Aerial crown-view tile of a tropical tree (Barro Colorado Island, Panama), acquired 20250616:
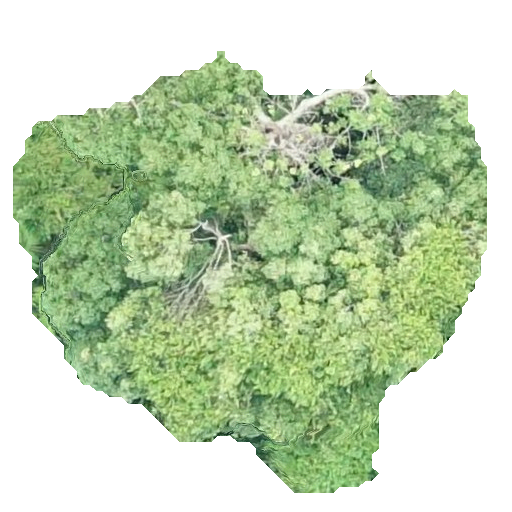
Species: Ocotea leptobotra
GBIF accepted scientific name: Ocotea leptobotra
Crown area: 210.097 m²